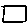
Label: square